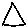
Label: triangle